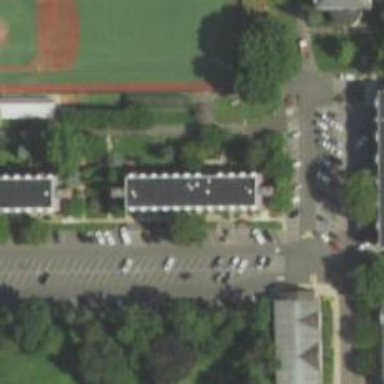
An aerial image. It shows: Dormitory building.